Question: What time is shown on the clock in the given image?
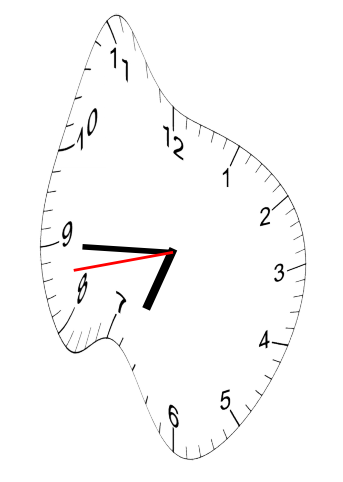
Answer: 06:44:43